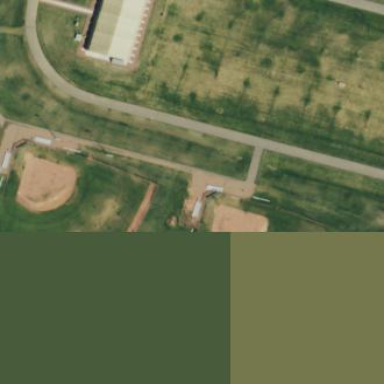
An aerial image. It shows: Baseball pitch for leisure land.